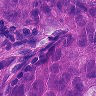
Metastatic tissue present: yes